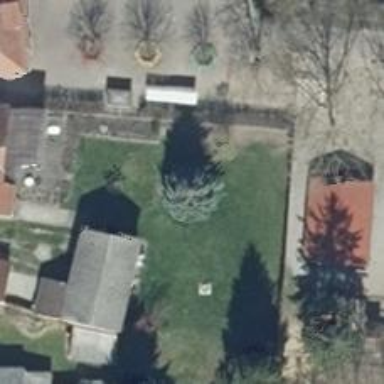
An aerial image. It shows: Evergreen broadleaved tree.